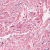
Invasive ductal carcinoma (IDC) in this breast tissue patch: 0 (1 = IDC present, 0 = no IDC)